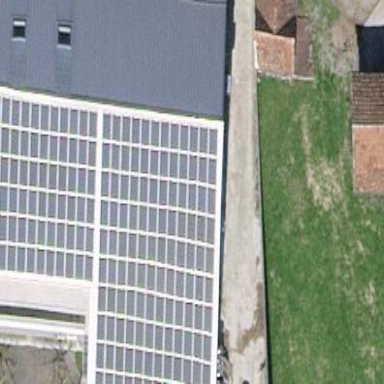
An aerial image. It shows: Solar power generator using photovoltaic method with solar photovoltaic panel types.